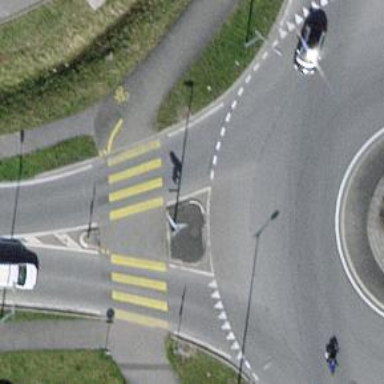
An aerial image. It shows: Asphalt footway with marked crossing and pedestrian island.